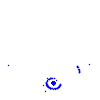
Particle: electron